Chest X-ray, PA view. Patient: 62 years old, sex M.
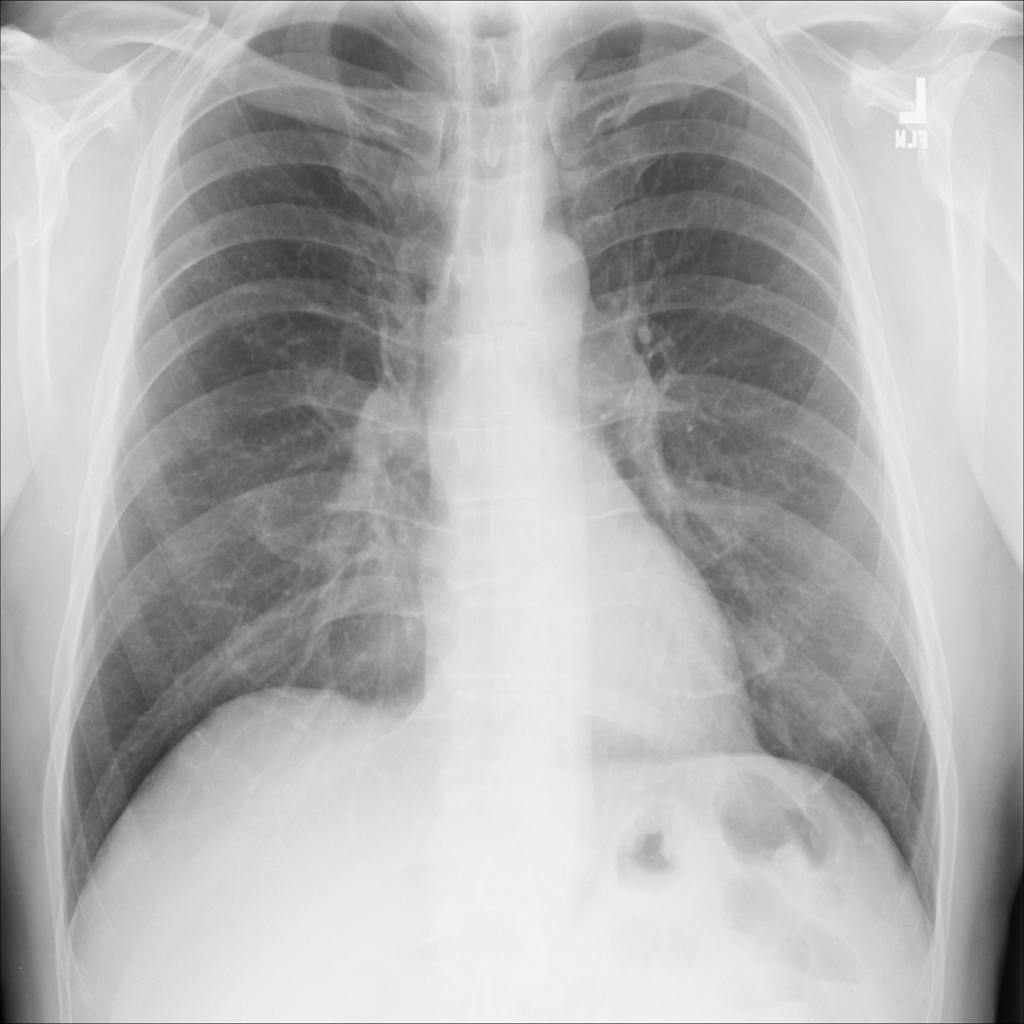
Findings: No Finding